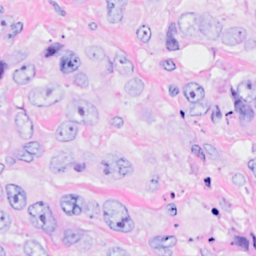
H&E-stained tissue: Breast